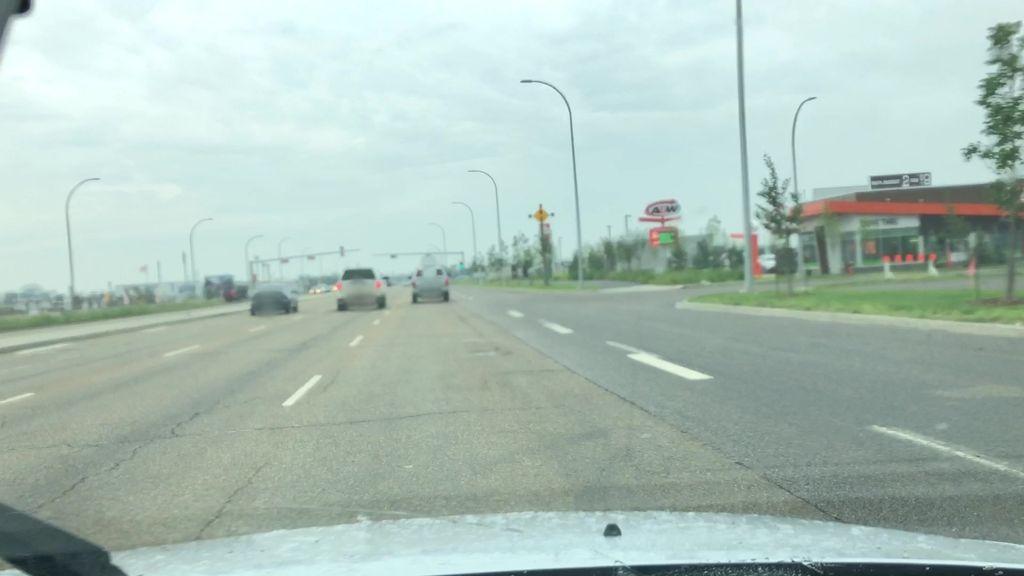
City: edmonton